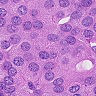
Metastatic tissue present: yes